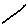
Label: line